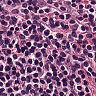
Metastatic tissue present: no